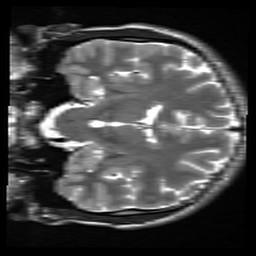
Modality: inplaneT2
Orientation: coronal
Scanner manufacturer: siemens
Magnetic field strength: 3 T
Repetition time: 7.02 s
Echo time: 0.069 s